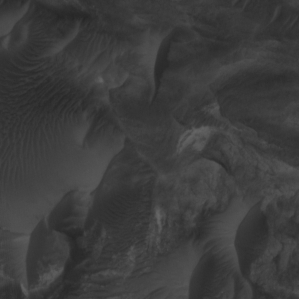
Label: non_frost